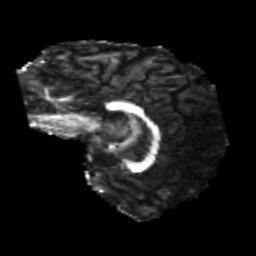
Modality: FA
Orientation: sagittal
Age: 20
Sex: female
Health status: healthy
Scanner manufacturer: philips
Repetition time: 7.387 s
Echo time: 0.08599 s